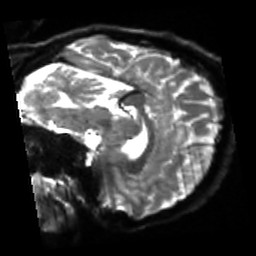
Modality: sbref
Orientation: sagittal
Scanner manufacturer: siemens
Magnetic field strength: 3 T
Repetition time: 4 s
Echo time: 0.0594 s